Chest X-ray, PA view. Patient: 21 years old, sex M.
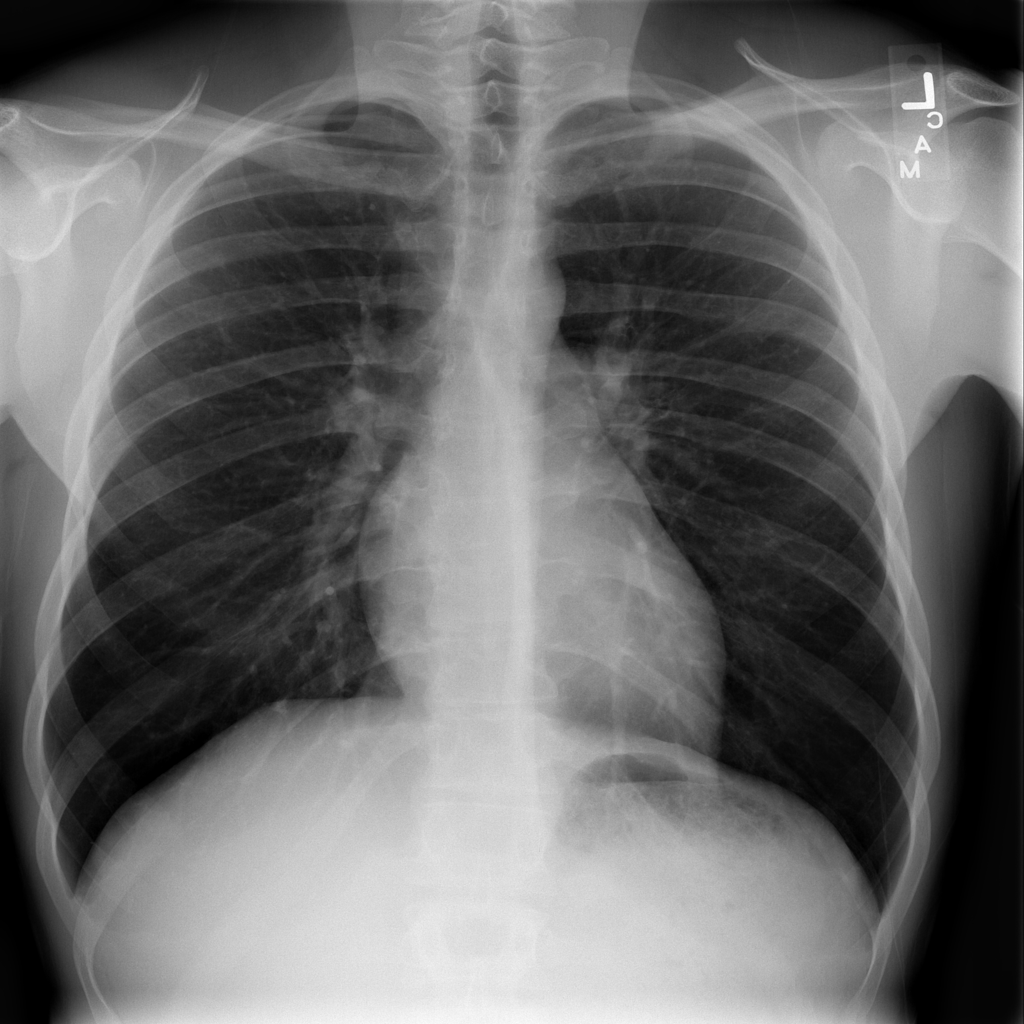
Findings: No Finding